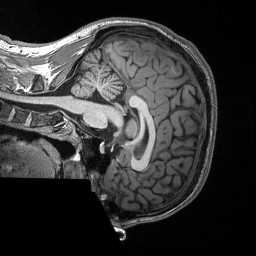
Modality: T1w
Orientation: sagittal
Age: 21
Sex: male